Question: I have a custom BackBarButton where I have a property to store a selector which can change in some cases. So I can't use delegation really smoothly.

What can I do to get rid of this warning without changing the 'workflow' to delegation? The property is defined by using this:
'''
@property (nonatomic, strong) id<SPUniversalBackBarButtonItemDelegate> delegate;
@property (nonatomic, assign) SEL delegationSelector;
'''
I also tried to use this code, but it says 'No known instance method for selector...' and 'Implicit conversation of an Objective-C pointer to IMP'...
'''
IMP imp = [[self delegate] methodForSelector:[self delegationSelector]];
void (*func)(id, SEL) = (void *)imp;
func([self delegate], [self delegationSelector]);
'''
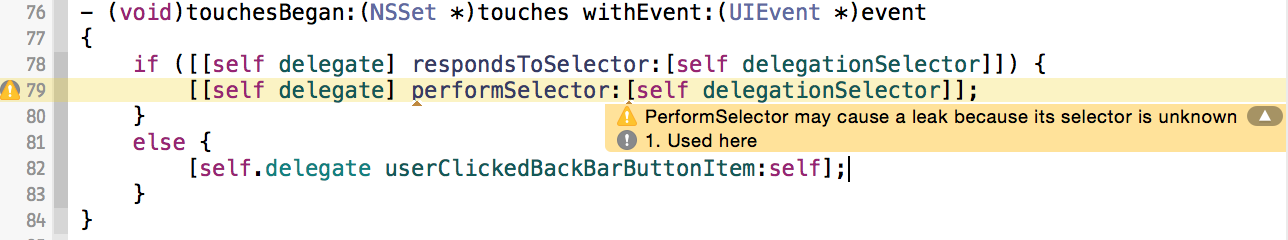
Answer: You can expose your method in the protocol declaration. Then you will be able to call it without the need of a selector. And you won't have that warning.
OR
if you just want to get rid of the warning:
'''
#pragma clang diagnostic push
#pragma clang diagnostic ignored "-Warc-performSelector-leaks"
//code here will ignore the warning
#pragma clang diagnostic pop
'''